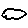
Label: cloud